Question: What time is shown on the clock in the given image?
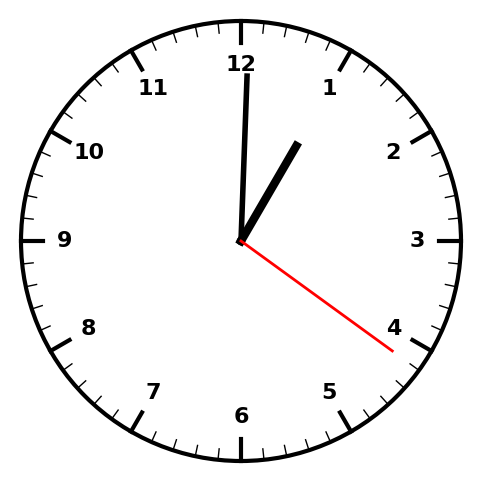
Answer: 01:00:21